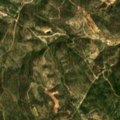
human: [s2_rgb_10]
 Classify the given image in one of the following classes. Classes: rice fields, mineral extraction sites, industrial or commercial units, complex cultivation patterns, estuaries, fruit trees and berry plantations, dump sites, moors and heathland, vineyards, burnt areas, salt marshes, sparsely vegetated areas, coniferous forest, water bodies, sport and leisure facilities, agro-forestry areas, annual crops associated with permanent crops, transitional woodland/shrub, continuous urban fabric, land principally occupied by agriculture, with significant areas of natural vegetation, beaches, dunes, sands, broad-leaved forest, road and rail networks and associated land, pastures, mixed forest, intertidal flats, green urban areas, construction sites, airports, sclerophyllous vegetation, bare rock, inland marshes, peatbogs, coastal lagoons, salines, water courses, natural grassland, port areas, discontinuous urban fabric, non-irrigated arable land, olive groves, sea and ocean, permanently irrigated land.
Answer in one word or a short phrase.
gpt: land principally occupied by agriculture, with significant areas of natural vegetation, agro-forestry areas, transitional woodland/shrub